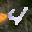
Label: 4